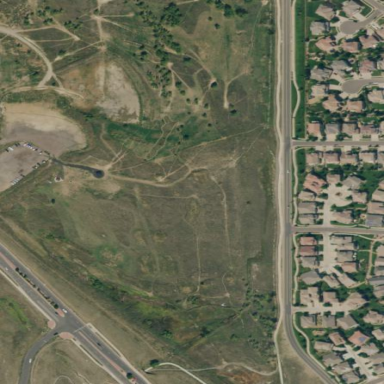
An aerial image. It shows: Park with disc golf course.